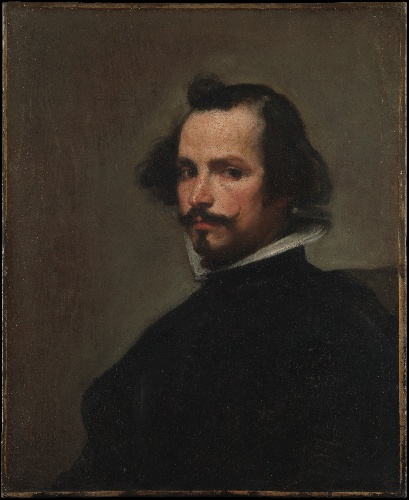
Title: Portrait of a Man
Artist: Velázquez
Artist bio: Spanish, Seville 1599–1660 Madrid
Date: ca. 1650
Object type: Painting
Classification: Paintings
Medium: Oil on canvas
Dimensions: 27 1/4 x 22 1/4 in. (69.2 x 56.5 cm)
Department: European Paintings
Credit line: Marquand Collection, Gift of Henry G. Marquand, 1889
Accession year: 1889
Repository: Metropolitan Museum of Art, New York, NY
Tags: Men|Portraits